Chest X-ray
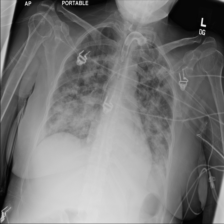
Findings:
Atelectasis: negative
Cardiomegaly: negative
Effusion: negative
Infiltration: negative
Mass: negative
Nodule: negative
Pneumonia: negative
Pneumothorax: negative
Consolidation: negative
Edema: negative
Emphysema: negative
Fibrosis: negative
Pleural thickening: negative
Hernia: negative